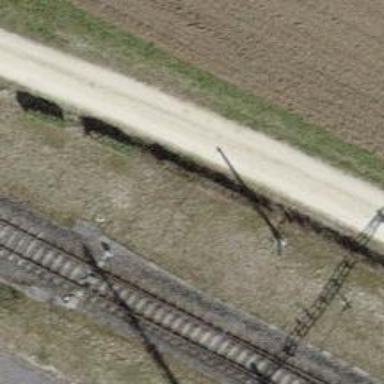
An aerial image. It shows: Compacted grade3 track.